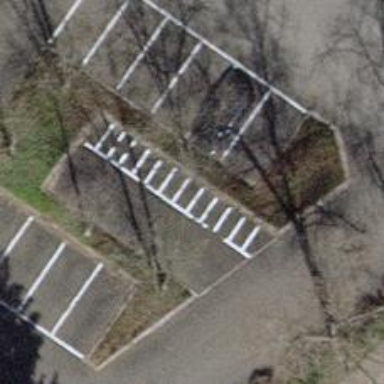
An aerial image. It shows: Motorcycle parking area.